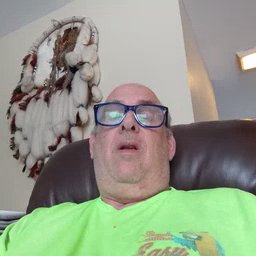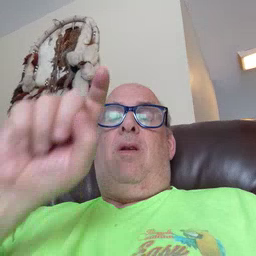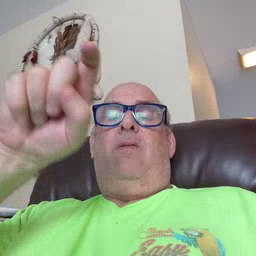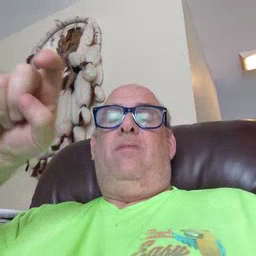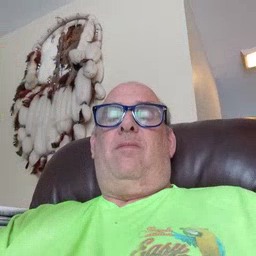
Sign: closet